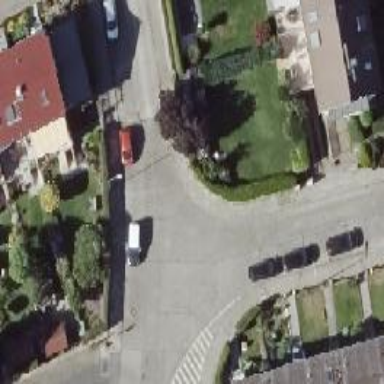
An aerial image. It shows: Residential road with concrete surface and sidewalks on both sides.